Question: '''
<form action="add_post.php" method="POST">
<input type="text".... bla
bla...
<input type= bla bla
<input type="reset" name="reset" value="Reset" />
<input type="hidden" name="MAX_FILE_SIZE" value="<PHONE>">
<input name="userfile" type="file" id="userfile">
<input type="submit" name="submit1" value="file upload">
<input type="submit" name="submit2" value="post form">
</form>
'''
'''
if(isset($_POST['submit1']))
{
echo $fileName = $_FILES['userfile']['name'];
echo $tmpName = $_FILES['userfile']['tmp_name'];
$fileSize = $_FILES['userfile']['size'];
$fileType = $_FILES['userfile']['type'];
$fp = fopen($tmpName, 'r');
$content = fread($fp, filesize($tmpName));
$content = addslashes($content);
fclose($fp);
if(!get_magic_quotes_gpc())
{
$fileName = addslashes($fileName);
}
$query = "INSERT INTO upload set name='".$fileName."', size='".$fileSize."', type='".$fileType."', content='".$content."'";
mysql_query($query) or die('Error, query failed');
echo "<br>File $fileName uploaded<br>";
echo "Button1 Is Set <br>";
}
if (isset($_POST['submit2']))
{
echo "Button2 Is Set <br>";
}
'''
But, but it gives me this output...

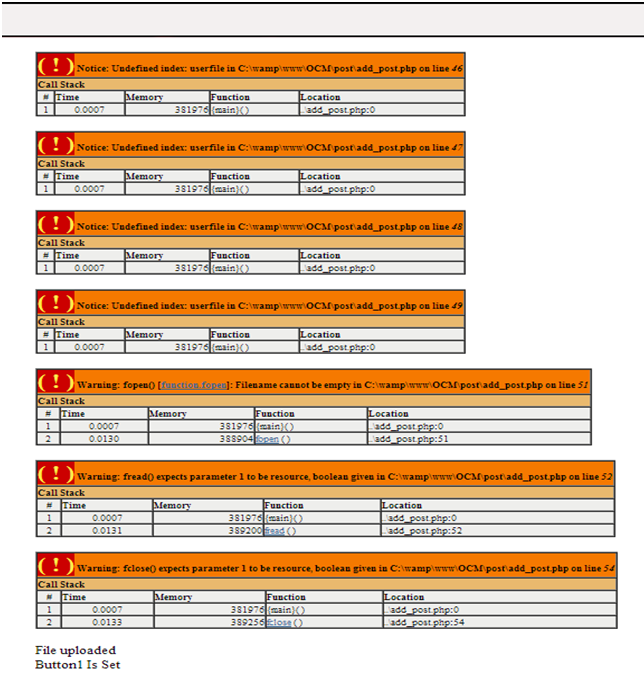
Answer: '''
<form action="add_post.php" method="POST" enctype="multipart/form-data">
'''
You also need to add some checks, to make sure '$_FILES' is actually set, because if it isn't then you're adding undefined indexes to variables.
Also check here: <URL>